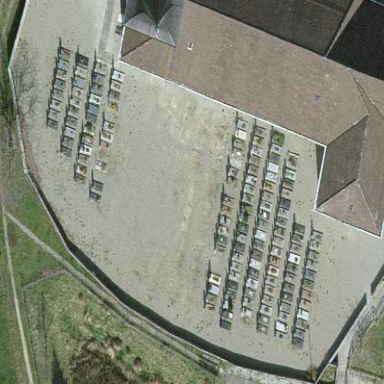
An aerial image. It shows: Grave yard.